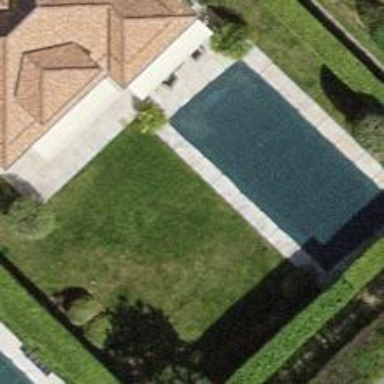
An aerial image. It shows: Swimming pool located in leisure land.